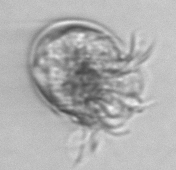
Label: Tintinnina